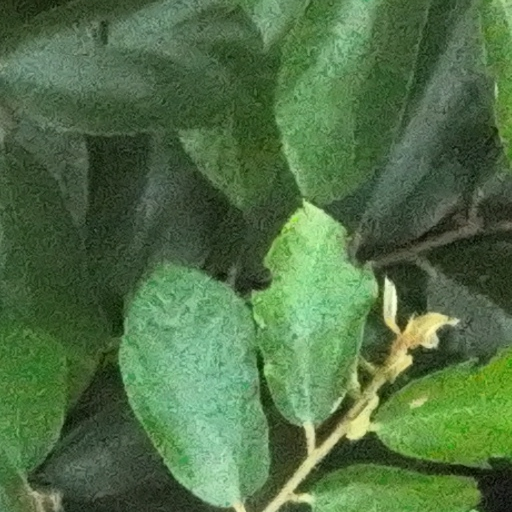
Species: Luehea seemannii
GBIF accepted scientific name: Luehea seemannii
Crown area (m\u00b2): 75.64